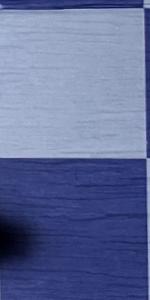
Label: Empty